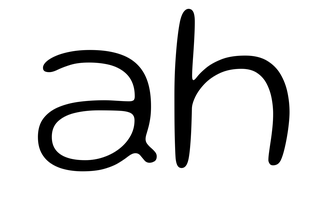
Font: Gluten_ExtraLight